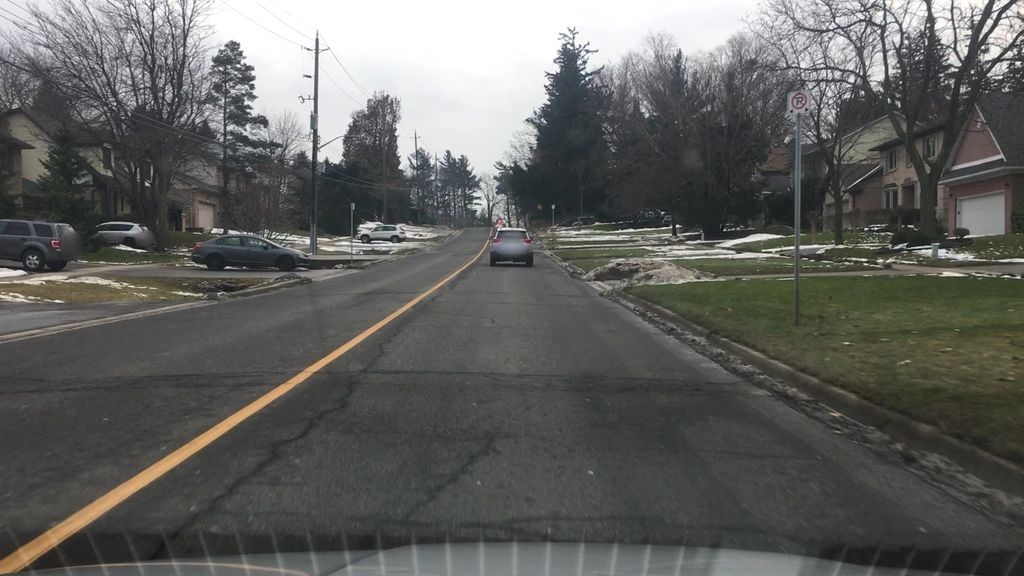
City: hamilton